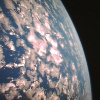
Label: cloud